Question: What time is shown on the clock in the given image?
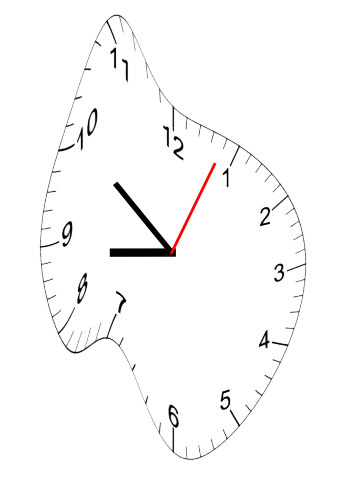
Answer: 08:51:04